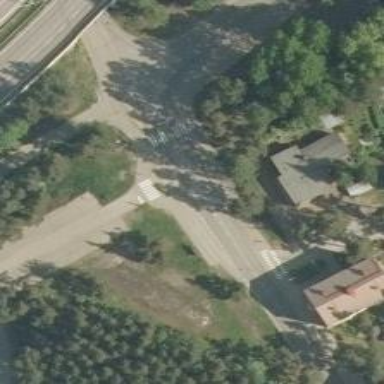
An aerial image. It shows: Asphalt cycleway with crossing.